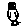
Label: bird